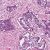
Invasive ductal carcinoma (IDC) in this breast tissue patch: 1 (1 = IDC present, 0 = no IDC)